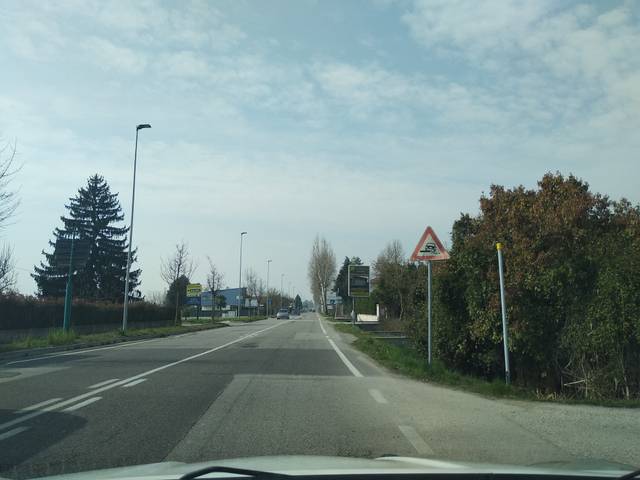
Region: Italy
Coordinates: 45.575, 11.588